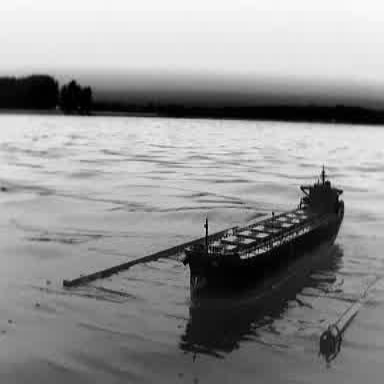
There is a liner in the infrared image.